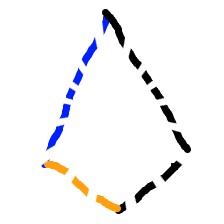
Shape: kite